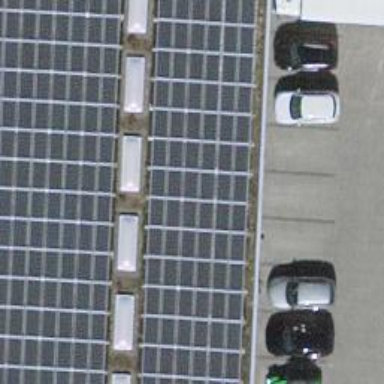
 consisting of solar photovoltaic panels."